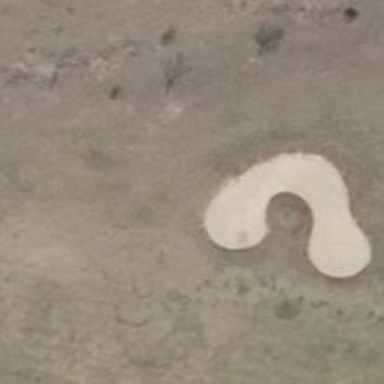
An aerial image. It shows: Golf bunker filled with sandy terrain.